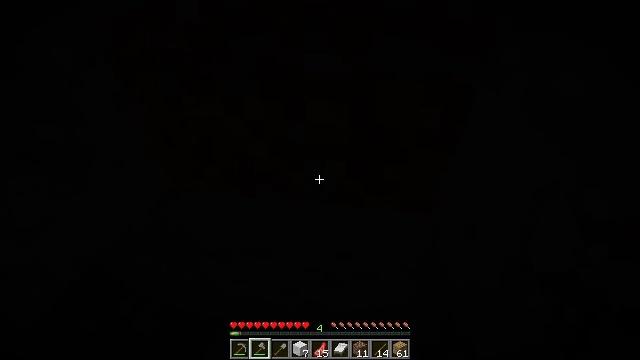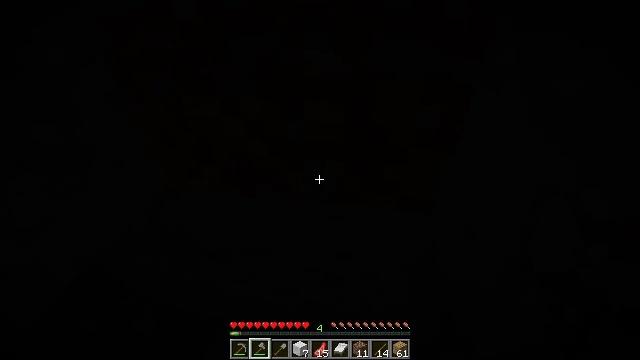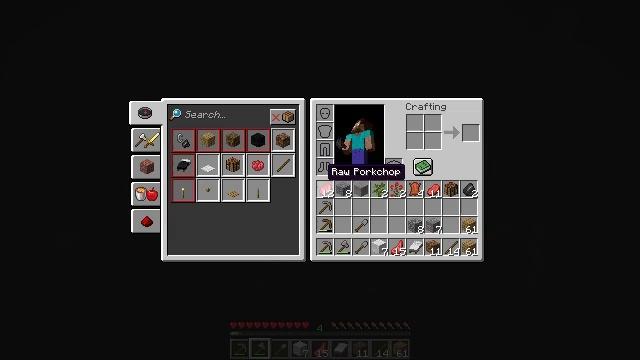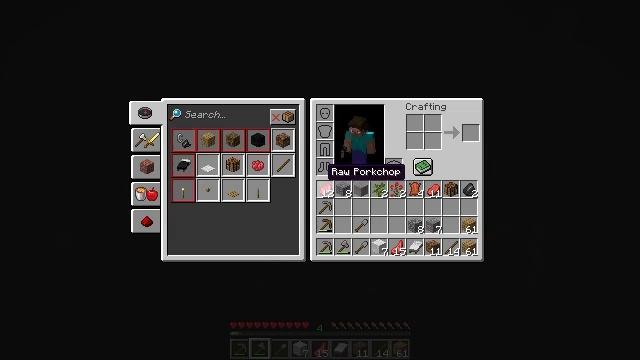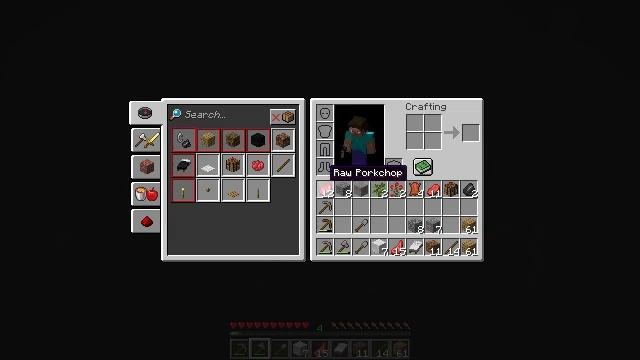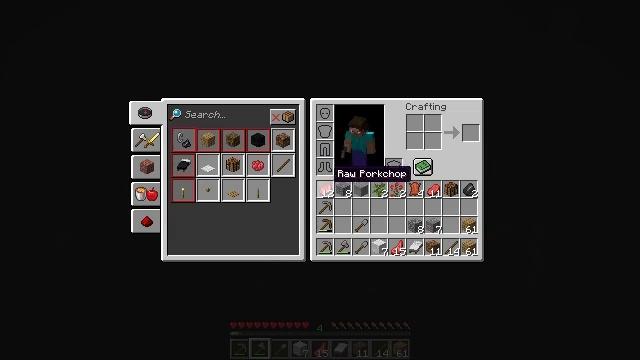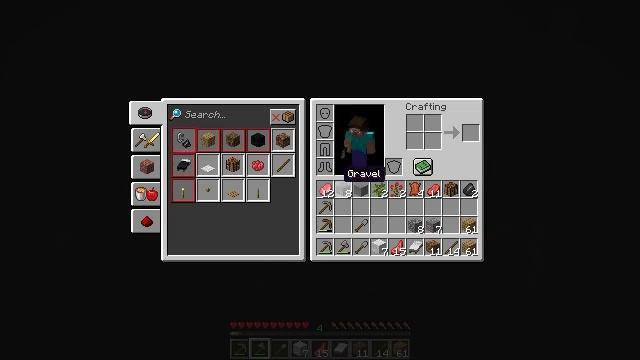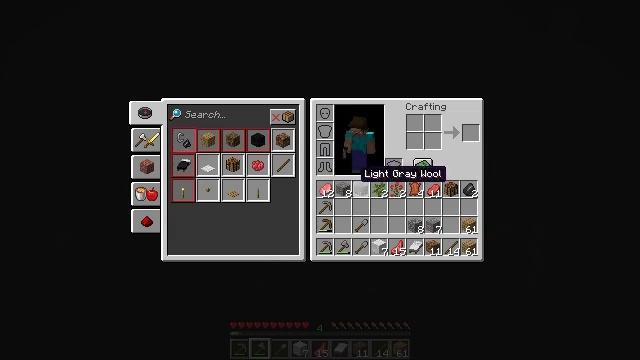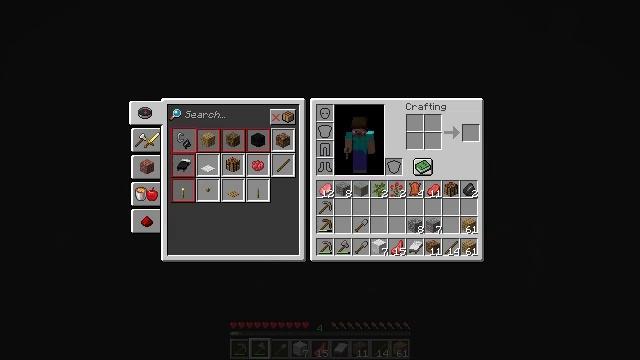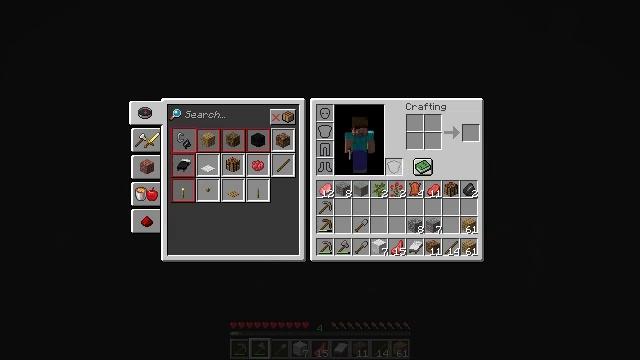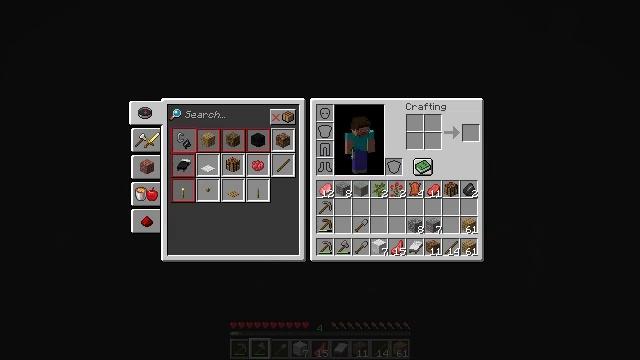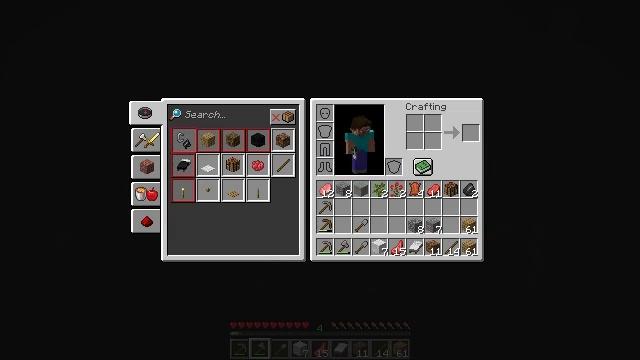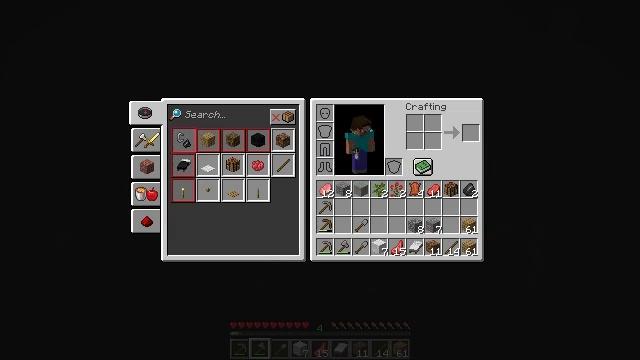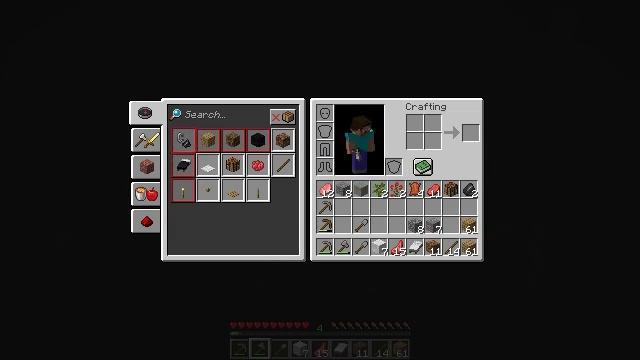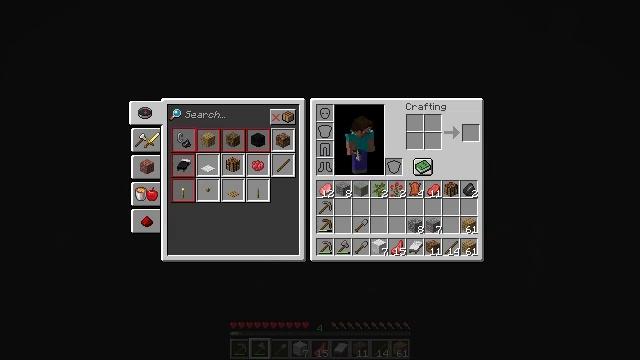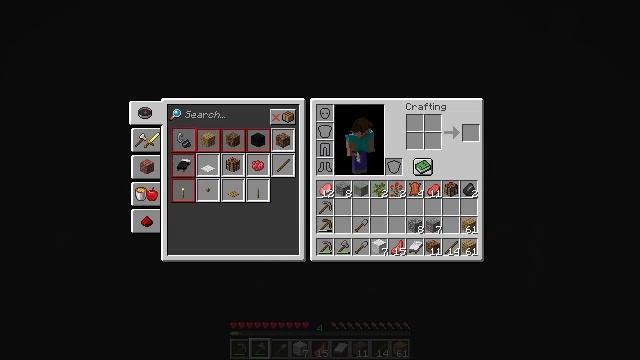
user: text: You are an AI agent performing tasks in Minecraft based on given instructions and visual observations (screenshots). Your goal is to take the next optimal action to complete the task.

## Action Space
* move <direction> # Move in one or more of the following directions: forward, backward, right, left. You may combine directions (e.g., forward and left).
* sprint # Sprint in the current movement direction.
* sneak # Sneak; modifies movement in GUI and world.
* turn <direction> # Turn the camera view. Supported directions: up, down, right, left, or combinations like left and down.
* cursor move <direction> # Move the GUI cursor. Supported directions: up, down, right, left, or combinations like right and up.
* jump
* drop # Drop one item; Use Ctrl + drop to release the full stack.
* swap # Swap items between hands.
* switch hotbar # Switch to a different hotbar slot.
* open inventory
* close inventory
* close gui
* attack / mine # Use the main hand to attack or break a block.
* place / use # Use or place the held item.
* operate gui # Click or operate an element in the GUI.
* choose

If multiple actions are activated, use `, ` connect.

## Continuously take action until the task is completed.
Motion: motion action
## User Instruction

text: Break the gravel block.
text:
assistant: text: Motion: use / place
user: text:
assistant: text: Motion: open inventory
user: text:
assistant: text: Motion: open inventory
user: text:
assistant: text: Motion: open inventory
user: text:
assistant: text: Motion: open inventory
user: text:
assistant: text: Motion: cursor move right
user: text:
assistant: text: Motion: cursor move right
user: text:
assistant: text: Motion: cursor move right
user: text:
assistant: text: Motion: cursor move right
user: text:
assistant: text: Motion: cursor move right
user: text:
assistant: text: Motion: cursor move right
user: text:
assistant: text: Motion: cursor move right
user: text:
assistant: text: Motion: cursor move right and down
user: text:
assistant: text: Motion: cursor move right and down
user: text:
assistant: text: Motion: cursor move right and down
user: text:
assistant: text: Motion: cursor move down
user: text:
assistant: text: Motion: no_op
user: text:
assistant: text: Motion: no_op
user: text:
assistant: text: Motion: no_op
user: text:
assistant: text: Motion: no_op
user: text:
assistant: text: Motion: no_op
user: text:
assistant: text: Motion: cursor move left and up
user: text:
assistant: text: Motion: cursor move left and up
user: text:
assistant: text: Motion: cursor move left and up
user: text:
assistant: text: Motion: cursor move left and up
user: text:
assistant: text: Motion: no_op
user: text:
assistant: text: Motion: cursor move up
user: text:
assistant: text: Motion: cursor move left
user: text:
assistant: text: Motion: no_op
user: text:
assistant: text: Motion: no_op